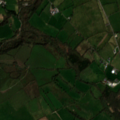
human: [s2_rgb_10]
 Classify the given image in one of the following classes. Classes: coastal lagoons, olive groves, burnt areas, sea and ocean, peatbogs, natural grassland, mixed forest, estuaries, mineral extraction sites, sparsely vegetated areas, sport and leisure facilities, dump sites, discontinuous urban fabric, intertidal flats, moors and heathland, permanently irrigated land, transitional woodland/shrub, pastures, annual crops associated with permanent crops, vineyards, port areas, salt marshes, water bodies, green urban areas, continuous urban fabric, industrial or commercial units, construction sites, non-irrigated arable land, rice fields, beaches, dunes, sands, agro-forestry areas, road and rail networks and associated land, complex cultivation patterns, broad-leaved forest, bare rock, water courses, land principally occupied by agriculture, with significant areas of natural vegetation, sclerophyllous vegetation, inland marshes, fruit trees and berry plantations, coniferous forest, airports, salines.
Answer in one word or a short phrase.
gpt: pastures, land principally occupied by agriculture, with significant areas of natural vegetation